Question: I have the below table view but I want to be able to deselect the target cell when I click off to the side onto my view controller. I checked about using the deselect row at index path but not sure if theres a way to trigger that by clicking off to the side.
]
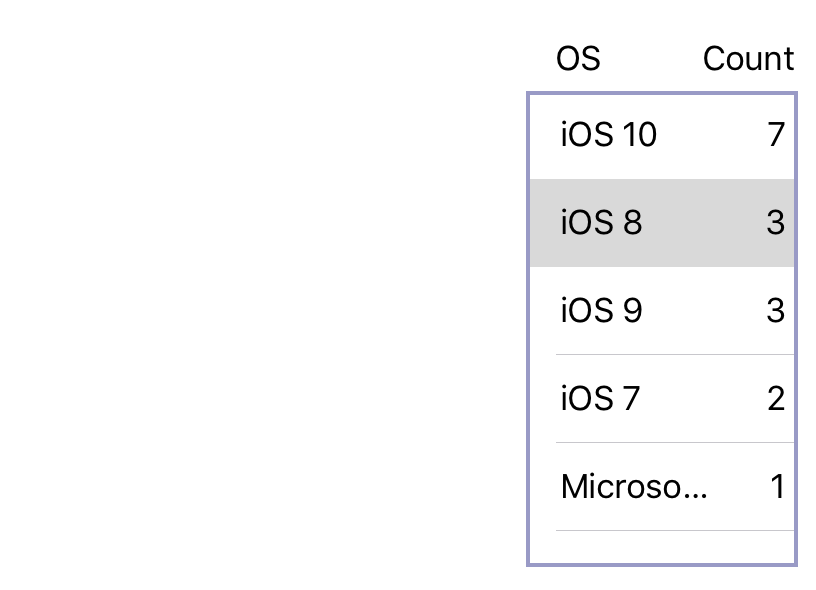
Answer: When you click off your table view, some event handler must be triggered in order for you to do a row deselection. So if the rest of your view controller is a static without user interaction, you can simply place a transparent 'UIView' over the rest of your view controller and do deselect like this:
'''
let gesture = UITapGestureRecognizer(target: self, action: #selector (self.checkAction(sender:)))
self.YourTransparentView.addGestureRecognizer(gesture)
func checkAction(sender : UITapGestureRecognizer) {
if let indexPath = self.tableView.indexPathForSelectedRow{
self.tableView.deselectRow(at: indexPath, animated: true)
}
}
'''